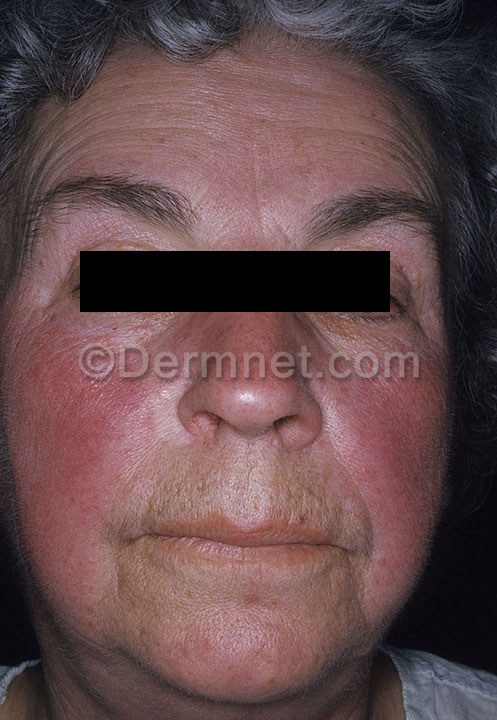
Disease: Acne and Rosacea Photos